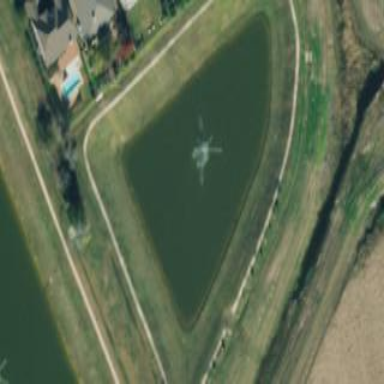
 creating natural and serene environment."